Aerial crown-view tile of a tropical tree (Barro Colorado Island, Panama), acquired 20240611:
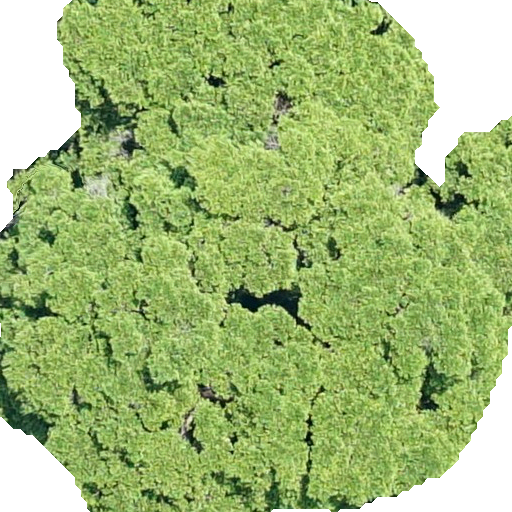
Species: Terminalia amazonia
GBIF accepted scientific name: Terminalia amazonica
Crown area: 388.144 m²